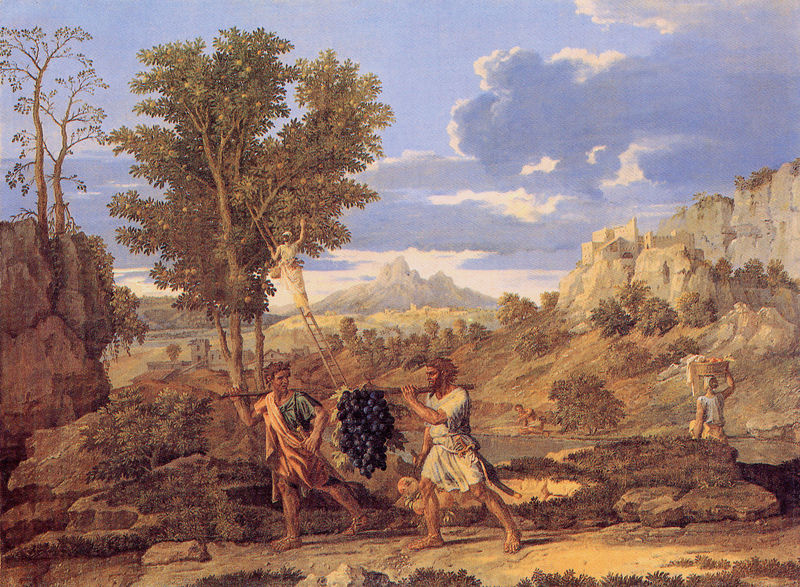
Titel: L'automne, dit aussi La grappe de Canaan, Der Herbst, oder Die Trauben aus Kanaan
Künstler: Nicolas Poussin
Standort: Paris
Institution: Louvre
Schlagwörter: baum, berg, blau, blätter, dunkel, felsen, gestein, himmel, kopf, laub, mann, schatten, wasser, weiß, wolken, bäume, fluss, grün, landschaft, menschen, ocker, sand, see, stadt, wäsche, braun, fenster, frankreich, frau, hell, holz, licht, männer, straße, gebäude, gras, haus, obst, rasen, rot, tuch, weg, wolke, beige, bart, kleidung, mensch, stein, steine, tragen, erde, felder, gräser, natur, stamm, büsche, gebüsch, gehen, gewässer, pfad, sonne, sträucher, boden, gewand, stoff, gewänder, klassizismus, personen, person, pflanzen, arbeit, bauern, stock, turm, frucht, früchte, krug, trauben, beine, hellblau, pflücken, äpfel, bein, farbig, sommer, italien, abhang, ernte, last, trage, trocken, warm, berge, fels, gebirge, gipfel, hang, landschaftsmalerei, bauernhof, herbst, arbeiter, romantik, leiter, essen, wein, korb, schaukel, baumkrone, bucht, klippe, barfuss, paradies, gefäß, antike, burg, alpen, erdboden, festung, groß, berggipfel, felsig, staub, mythologie, rom, rau, weintrauben, gutshaus, antik, karg, toga, griechisch, griechenland, spätsommer, poussin, eiche, stange, traube, arkadien, rebe, reben, weinrebe, jahreszeit, auszug, israel, träger, klettern, thal, höfe, toscana, burgen, vesuv, lese, weinlese, montagne, wasserträgerin, weinreben, genäude, riesig, antikenrezeption, gelobtes land, arbres, zyklus, männe, korbträgerin, botschafter, traubenernte, weinernte, dyonisos, hommes, exodus, stämmer, milch und honig, bottisch, tiefenwirkung, landhschaft, étang, falaise, immelblau, l'té, sonnenscheinlandschaft, trauben an stange, wickelgewand, kundschafter, traubenerntek, wolöken, raisin, dionisys, dionysis, vinicole